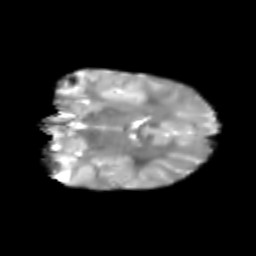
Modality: T2w
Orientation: coronal
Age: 6
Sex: female
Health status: healthy